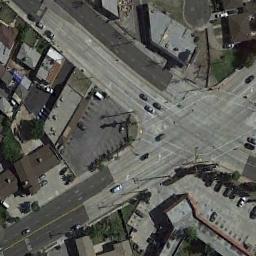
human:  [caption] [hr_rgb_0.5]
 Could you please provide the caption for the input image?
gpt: There are several moving vehicles on the slanted intersection of the intersection, And there are many buildings and some trees around the intersection .

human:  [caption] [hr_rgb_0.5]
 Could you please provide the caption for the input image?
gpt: A tilted intersection with normal traffic is between some buildings and clearings .

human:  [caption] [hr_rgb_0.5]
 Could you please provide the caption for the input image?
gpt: There are many buildings beside the intersection .

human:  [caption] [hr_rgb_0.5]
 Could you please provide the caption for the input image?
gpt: There is a green belt next to the intersection .

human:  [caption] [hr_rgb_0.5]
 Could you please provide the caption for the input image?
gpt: There are some buildings around the intersection .